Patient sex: M
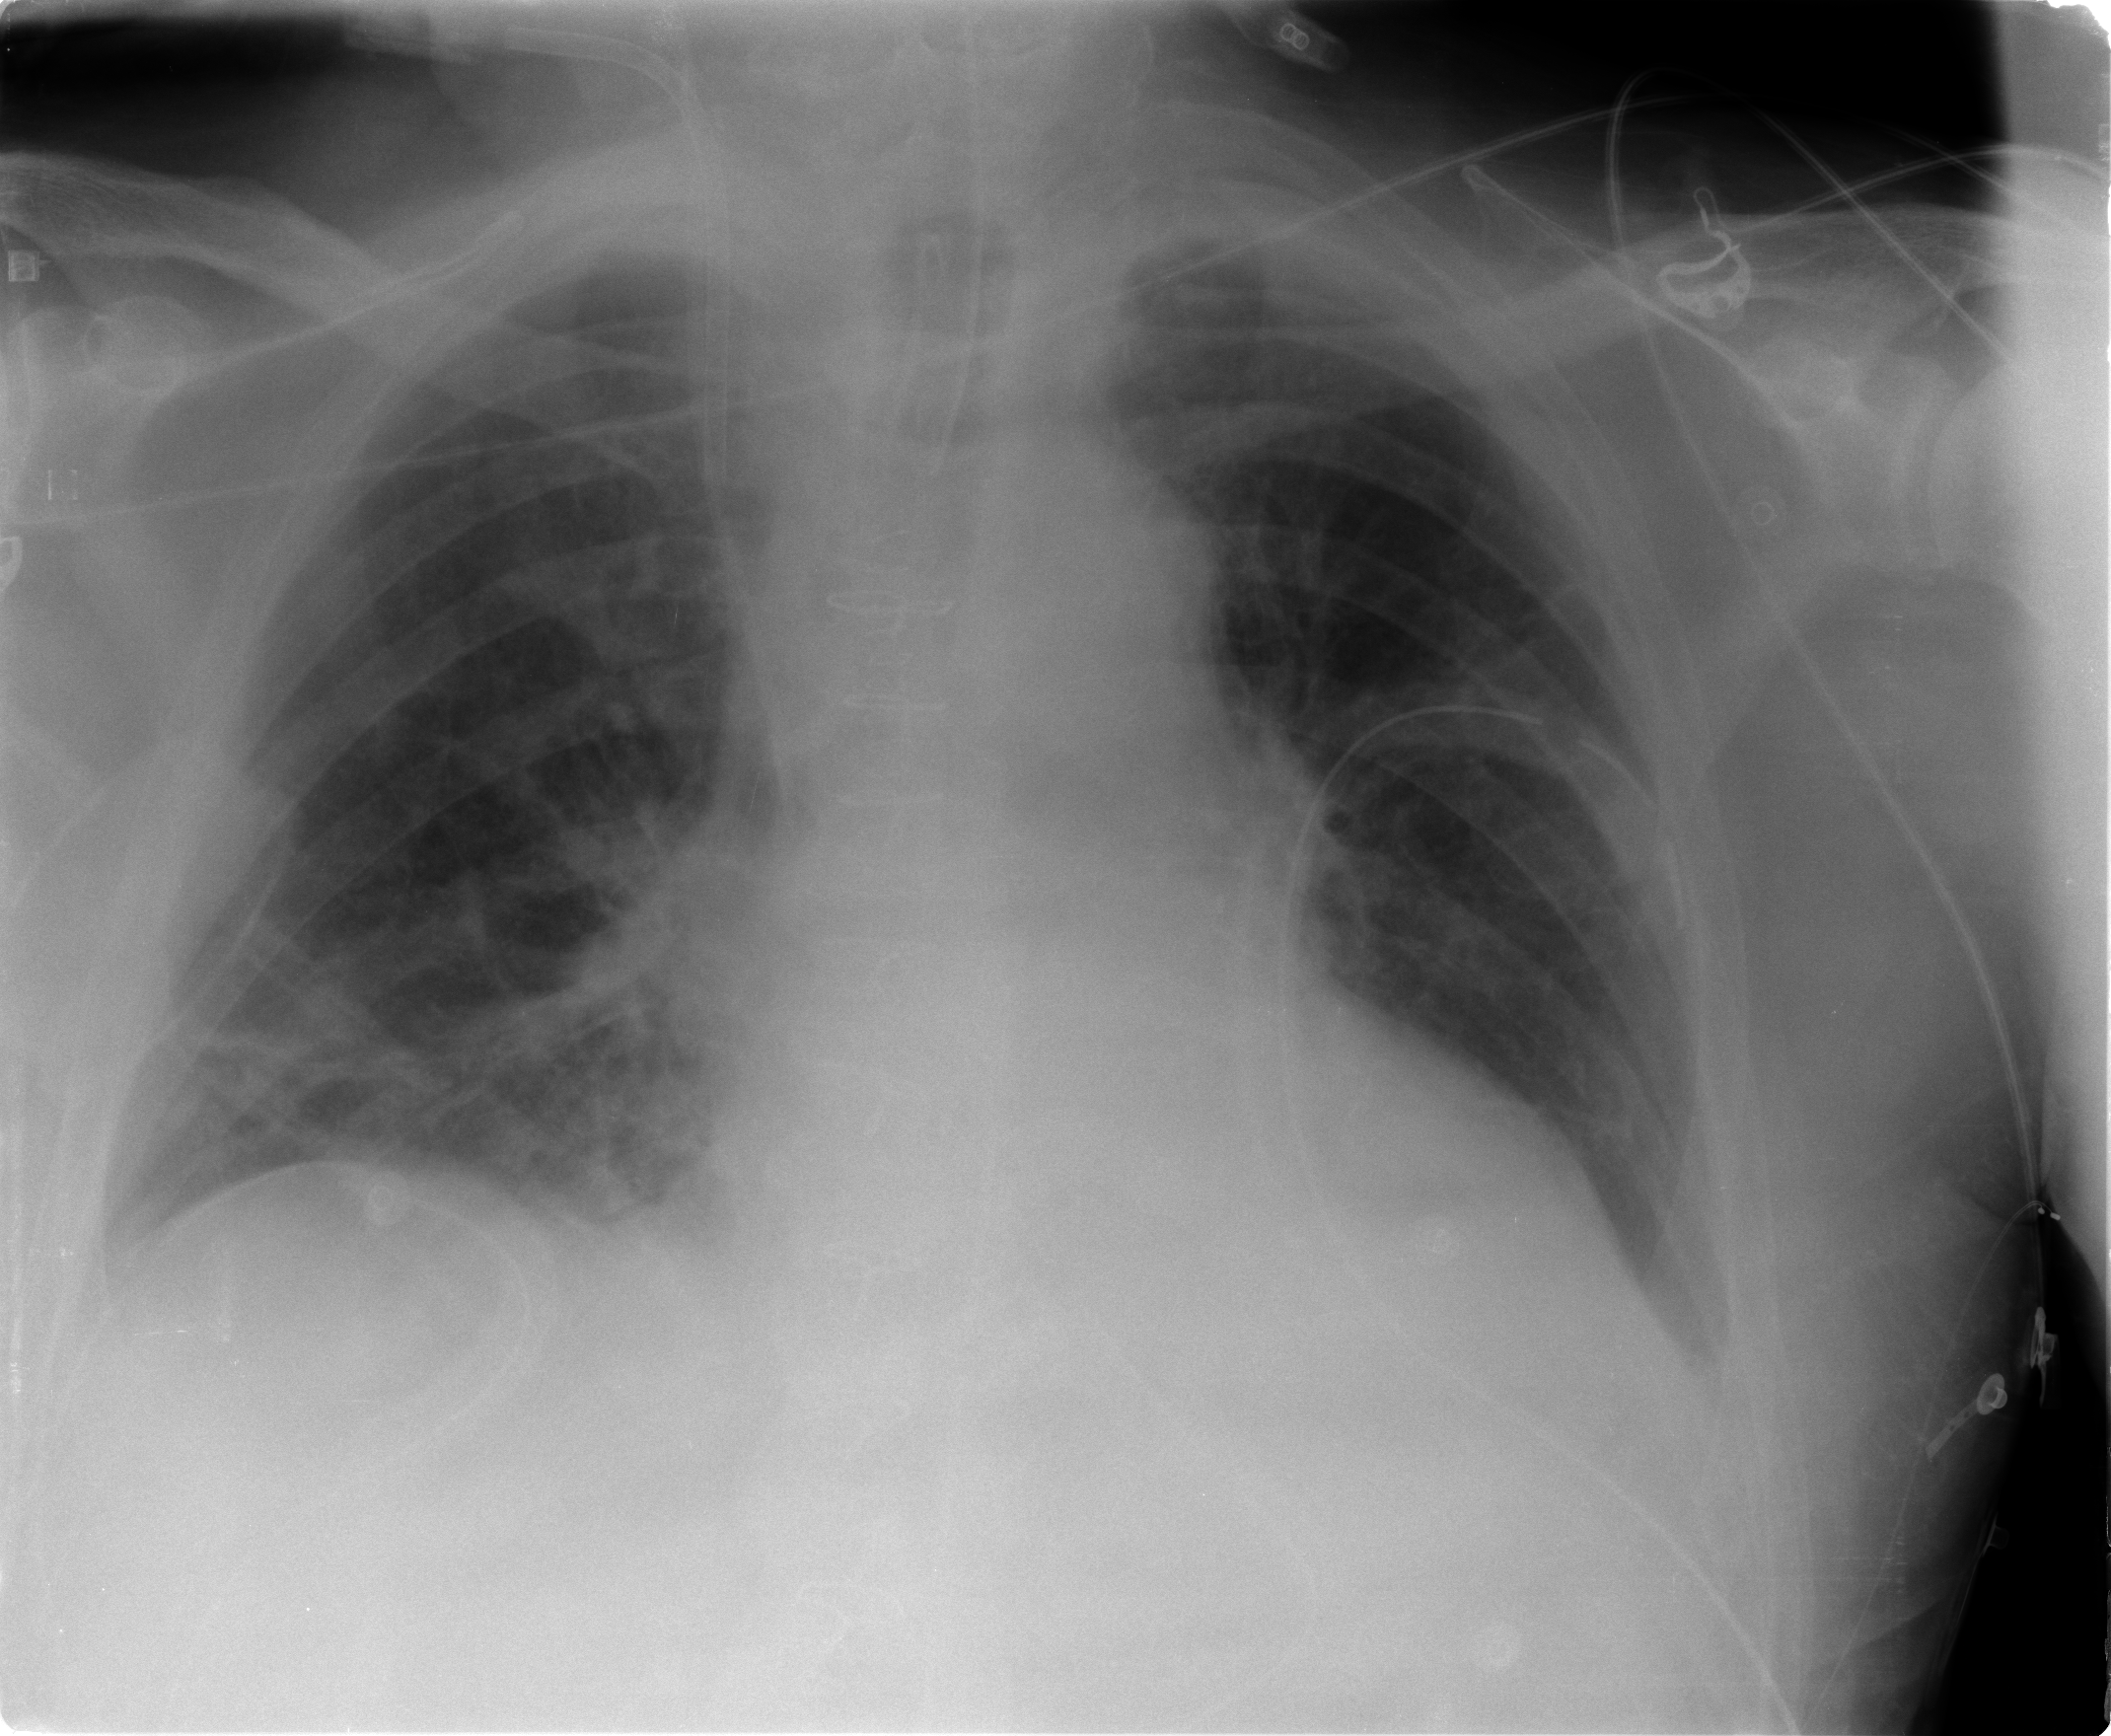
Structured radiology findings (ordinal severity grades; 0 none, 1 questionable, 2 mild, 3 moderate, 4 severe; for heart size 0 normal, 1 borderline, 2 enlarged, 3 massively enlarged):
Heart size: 2
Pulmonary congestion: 2
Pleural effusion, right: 1
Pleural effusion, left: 1
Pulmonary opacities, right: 0
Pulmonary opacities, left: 0
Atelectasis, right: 2
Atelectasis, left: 2